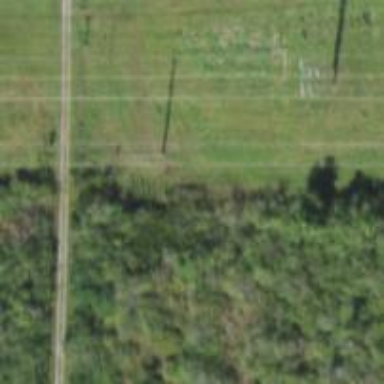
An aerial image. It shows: Power pole.